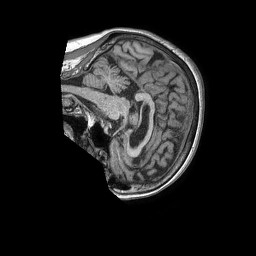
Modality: T1w
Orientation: sagittal
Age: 73
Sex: female
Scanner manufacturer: philips
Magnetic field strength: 1.5 T
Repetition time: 0.007789 s
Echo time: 0.003648 s